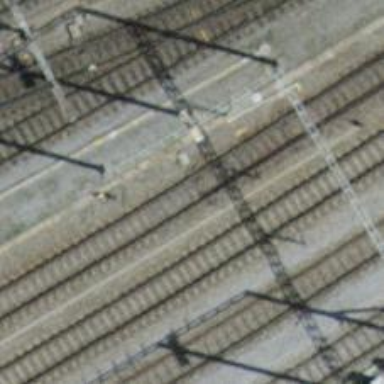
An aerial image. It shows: Railway switch.